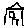
Label: house